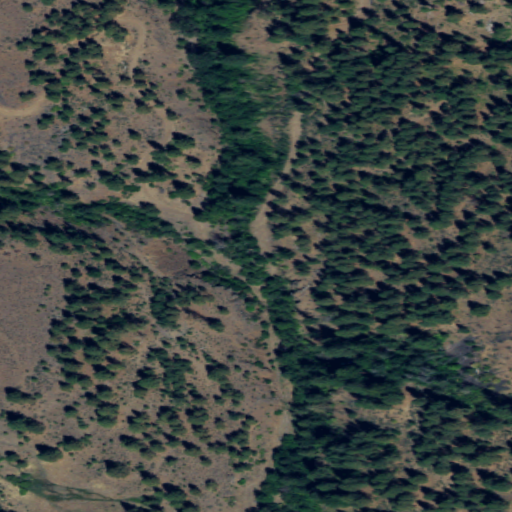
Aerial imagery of valley in Washington named Coleman Canyon containing evergreen forest, shrub, open development, low intensity development, and medium intensity development